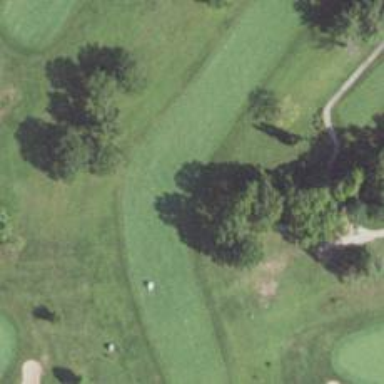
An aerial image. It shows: View of golf hole.